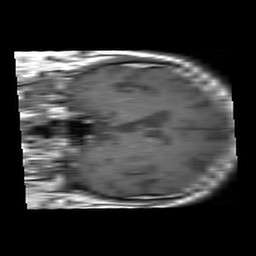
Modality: T1w
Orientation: coronal
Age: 75
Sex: male
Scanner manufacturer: philips
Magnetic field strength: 3 T
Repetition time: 0.5331 s
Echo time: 0.01 s